Interaction volume radius: 10 \u00c5
Interaction volume height: 10 \u00c5
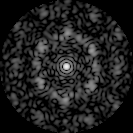
Disorder parameter: 0.6783